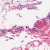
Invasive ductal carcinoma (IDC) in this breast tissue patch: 0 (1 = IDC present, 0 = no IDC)